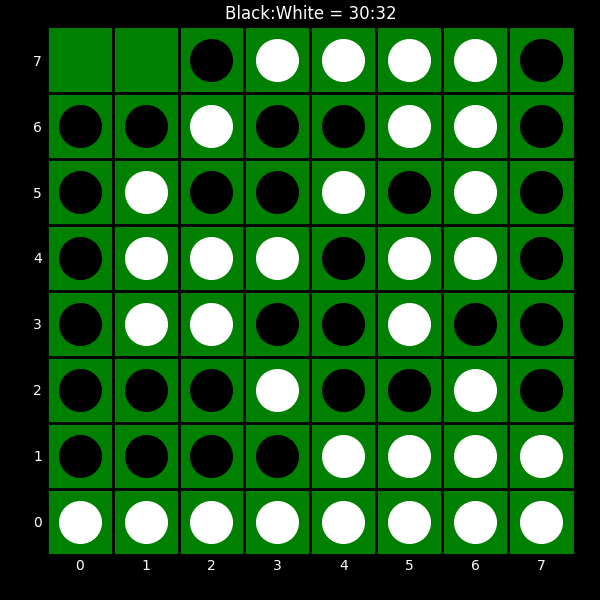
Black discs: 30
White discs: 32